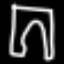
Label: pants